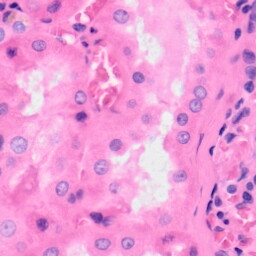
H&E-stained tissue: Kidney